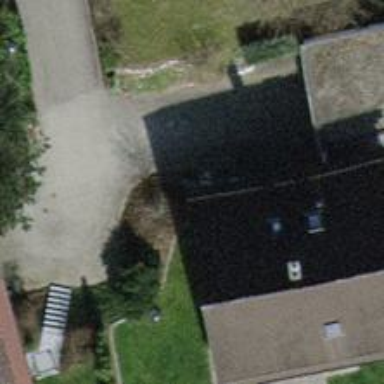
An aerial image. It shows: Detached building.